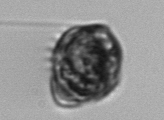
Label: Proterythropsis